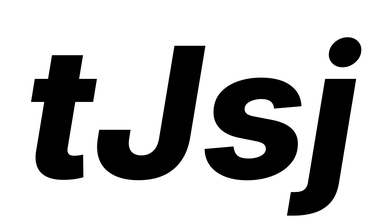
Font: Inter-Italic_ExtraBold_Italic